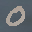
Label: 0